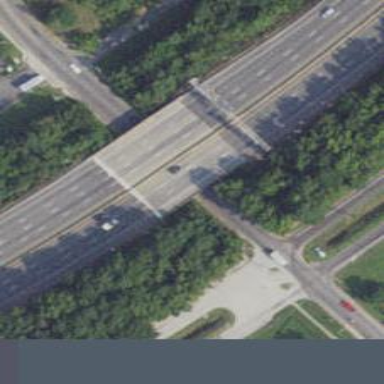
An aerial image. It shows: Motorway bridge.